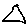
Label: triangle